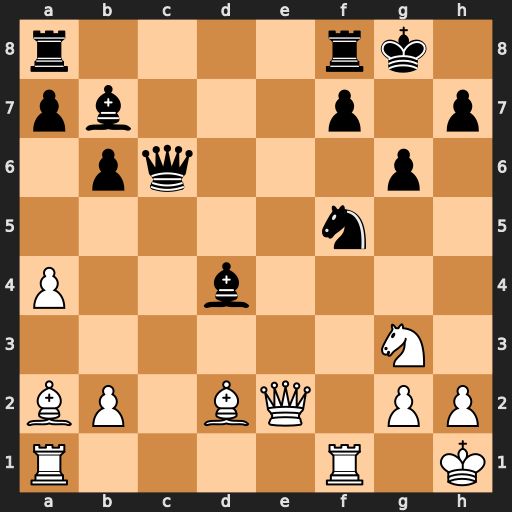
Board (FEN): r4rk1/pb3p1p/1pq3p1/5n2/P2b4/6N1/BP1BQ1PP/R4R1K
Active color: w
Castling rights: -
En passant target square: -
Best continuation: Nxf5 gxf5 Rxf5